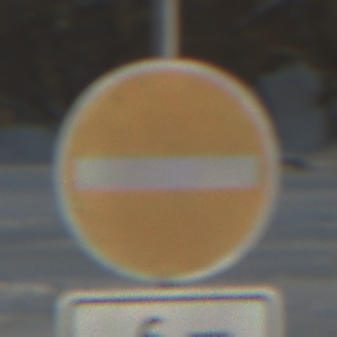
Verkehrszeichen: VerbotDerEinfahrt
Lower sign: EinspurigeFahrzeugeFrei2
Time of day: MorningAfternoon
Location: Outdoor (Suburban)
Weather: PartlyCloudy
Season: NotSpecified
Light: Natural